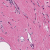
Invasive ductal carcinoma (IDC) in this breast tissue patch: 1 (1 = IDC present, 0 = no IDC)